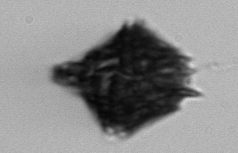
Label: Gonyaulax